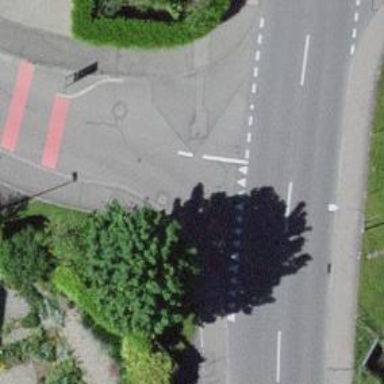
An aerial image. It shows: Road with "give way" sign.